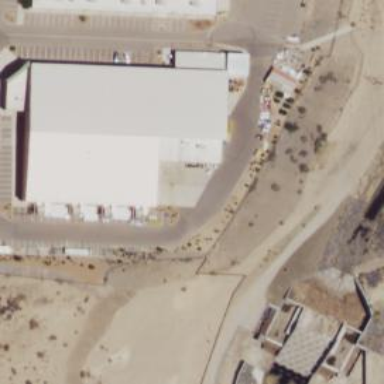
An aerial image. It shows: Warehouse.